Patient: sex M, age 23
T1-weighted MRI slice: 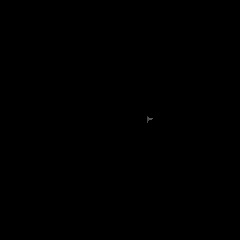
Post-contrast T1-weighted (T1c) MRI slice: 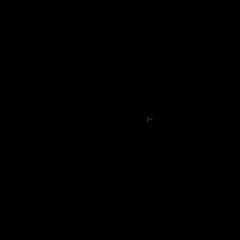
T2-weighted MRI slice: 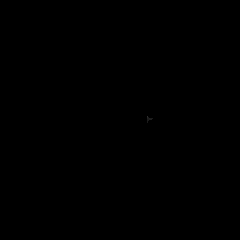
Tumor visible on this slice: no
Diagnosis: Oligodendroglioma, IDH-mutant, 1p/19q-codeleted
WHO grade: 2